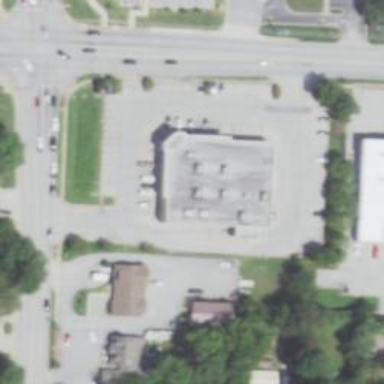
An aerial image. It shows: Pharmacy providing healthcare services.